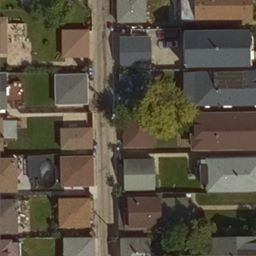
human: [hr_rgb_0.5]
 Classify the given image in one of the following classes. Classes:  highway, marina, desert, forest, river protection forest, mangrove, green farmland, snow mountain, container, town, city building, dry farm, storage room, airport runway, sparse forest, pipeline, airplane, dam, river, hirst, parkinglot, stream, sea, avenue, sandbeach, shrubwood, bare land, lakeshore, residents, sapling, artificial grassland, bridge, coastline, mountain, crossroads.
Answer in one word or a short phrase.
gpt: residents